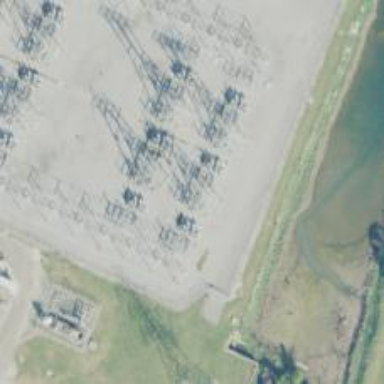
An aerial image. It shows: Switch used for power control.